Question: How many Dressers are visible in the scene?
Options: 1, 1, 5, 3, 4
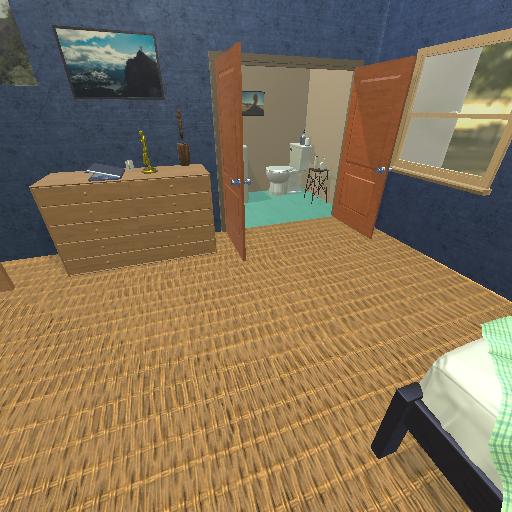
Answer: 1